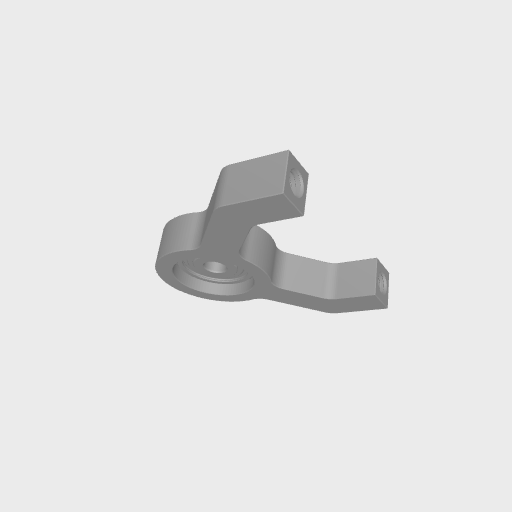
Part: Side1Post2PillowBlock4ID